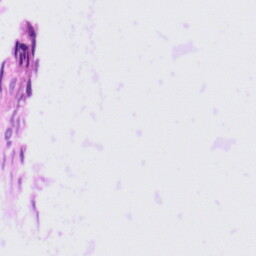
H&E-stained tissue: Tonsil